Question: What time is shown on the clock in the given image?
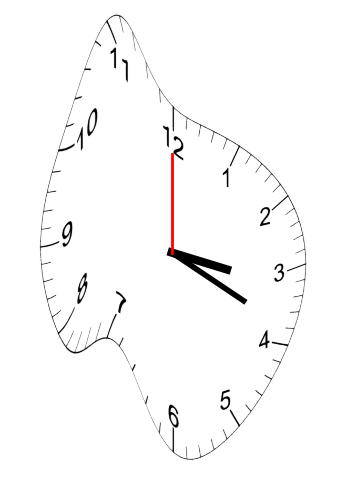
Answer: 03:19:00